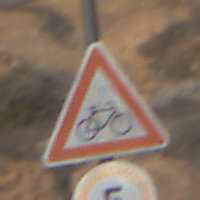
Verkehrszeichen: RadverkehrLinks
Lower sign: Geschwindigkeit5
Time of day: Midday
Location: Outdoor (Nature)
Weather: PartlyCloudy
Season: NotSpecified
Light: Natural